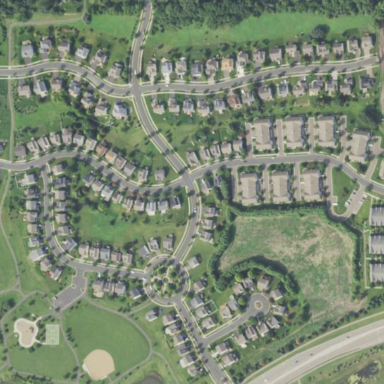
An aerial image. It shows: Single-family residential area.